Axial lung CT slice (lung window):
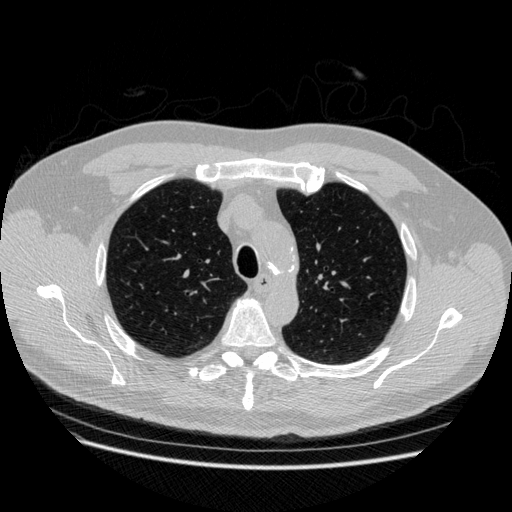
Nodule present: no